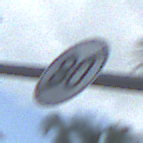
Verkehrszeichen: EndeGeschwindigkeit80
Umgebung: Outdoor, Suburban
Tageszeit: MorningAfternoon
Wetter: PartlyCloudy
Licht: Natural
Jahreszeit: NotSpecified
Kontrast: LowContrast